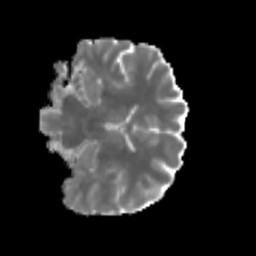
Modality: MD
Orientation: coronal
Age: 42
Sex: male
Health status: healthy
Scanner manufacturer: siemens
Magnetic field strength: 3 T
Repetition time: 3.6 s
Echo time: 0.092 s